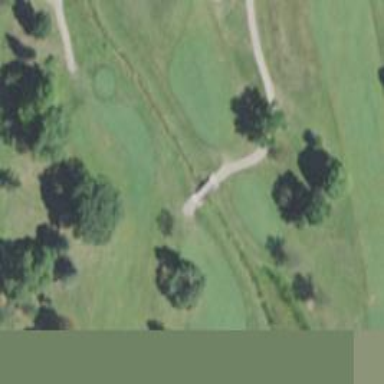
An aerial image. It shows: Pathway for golfing.